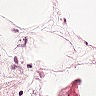
Metastatic tissue present: no